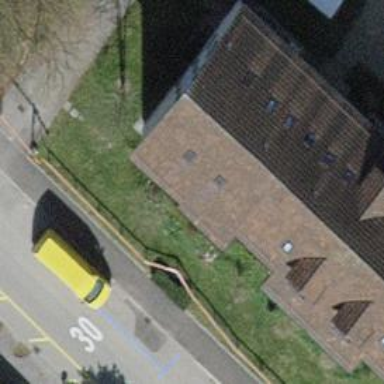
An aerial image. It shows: Building with apartments featuring tiled roof.